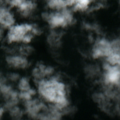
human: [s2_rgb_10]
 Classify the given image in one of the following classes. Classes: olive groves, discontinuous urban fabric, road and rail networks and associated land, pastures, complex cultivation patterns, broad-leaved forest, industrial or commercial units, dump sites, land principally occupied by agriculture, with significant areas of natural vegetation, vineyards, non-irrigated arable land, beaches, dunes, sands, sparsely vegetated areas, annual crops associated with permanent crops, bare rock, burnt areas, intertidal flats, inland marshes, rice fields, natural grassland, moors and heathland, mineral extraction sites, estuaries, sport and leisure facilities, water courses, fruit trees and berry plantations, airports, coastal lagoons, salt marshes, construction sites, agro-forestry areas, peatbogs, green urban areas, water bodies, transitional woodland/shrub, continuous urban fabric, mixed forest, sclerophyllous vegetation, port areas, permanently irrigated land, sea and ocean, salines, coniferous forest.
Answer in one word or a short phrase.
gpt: sea and ocean